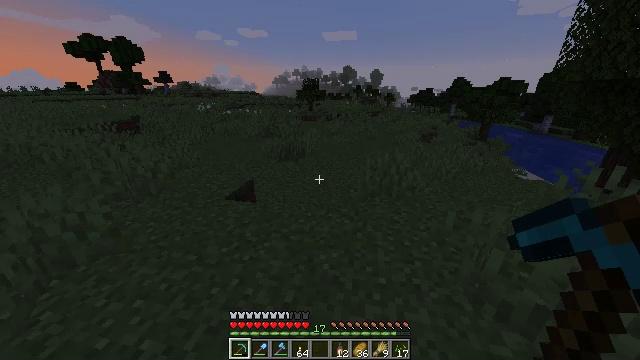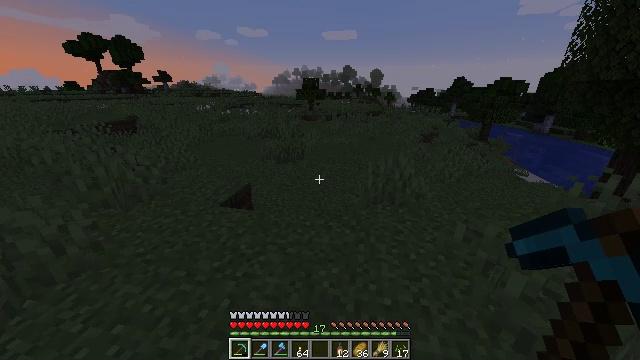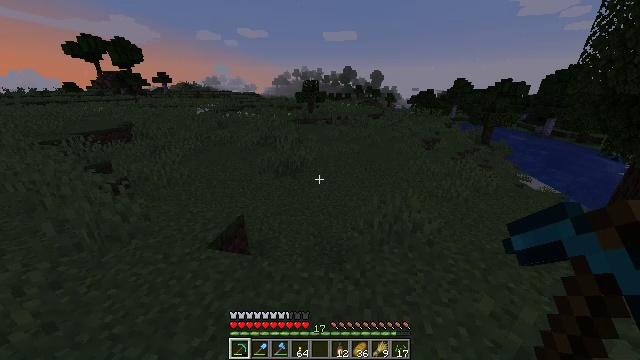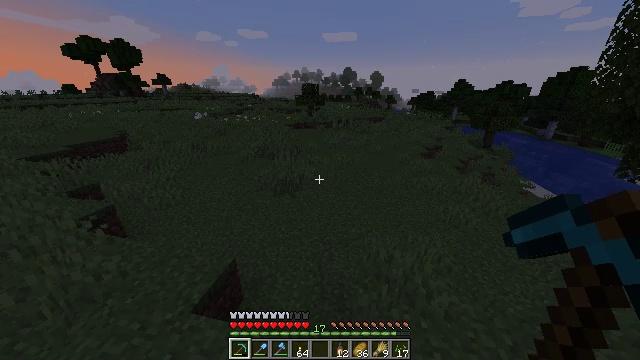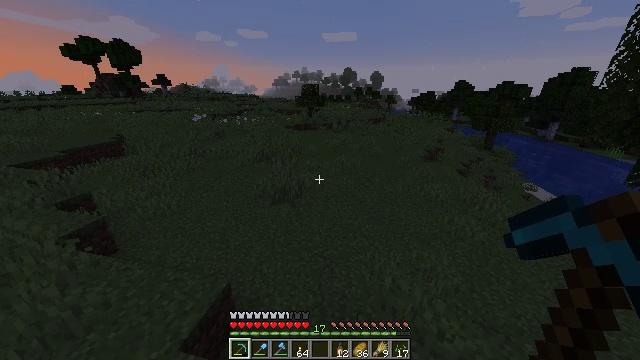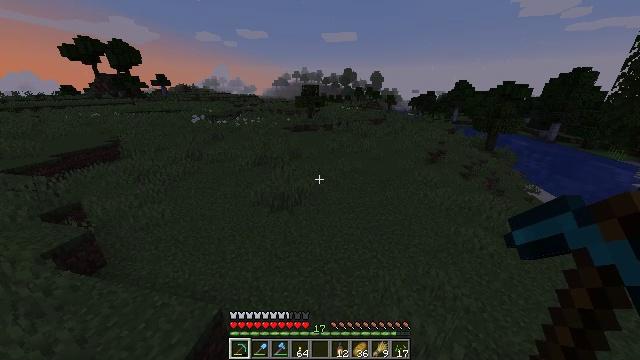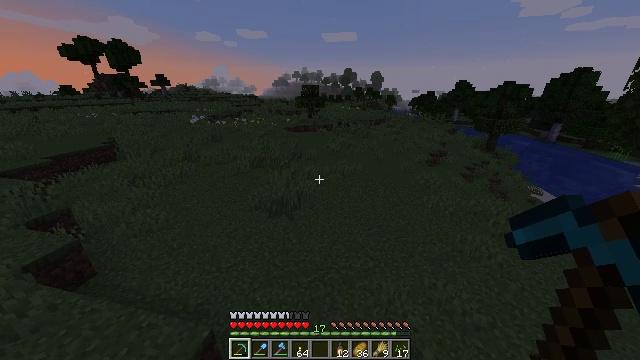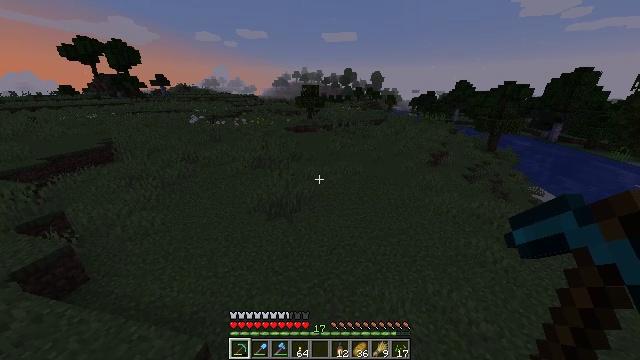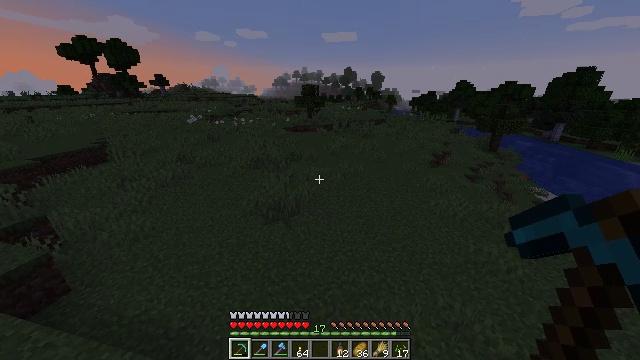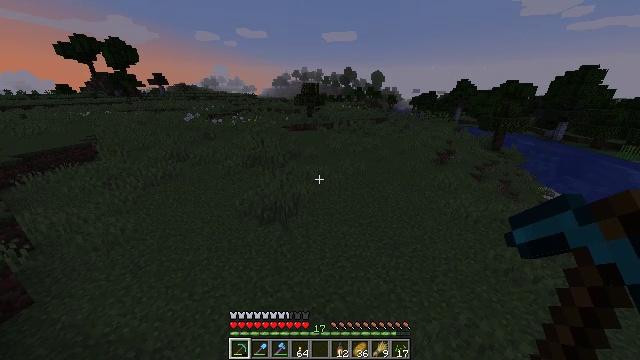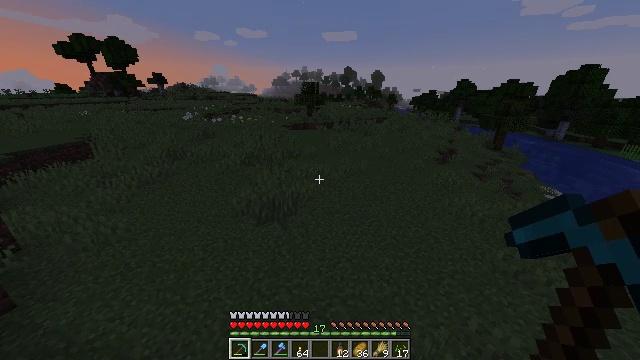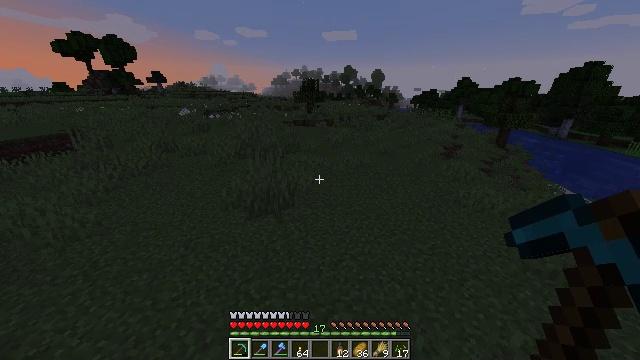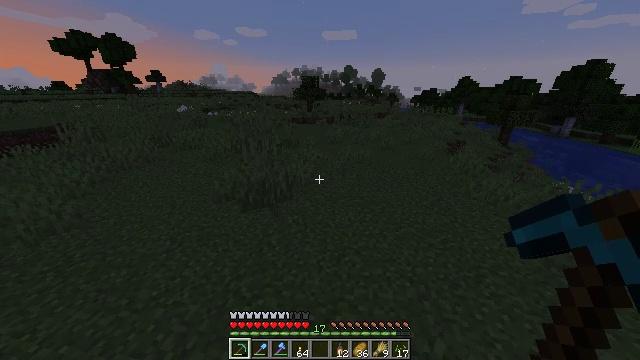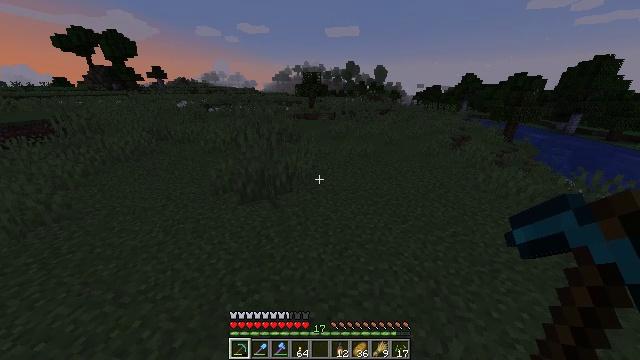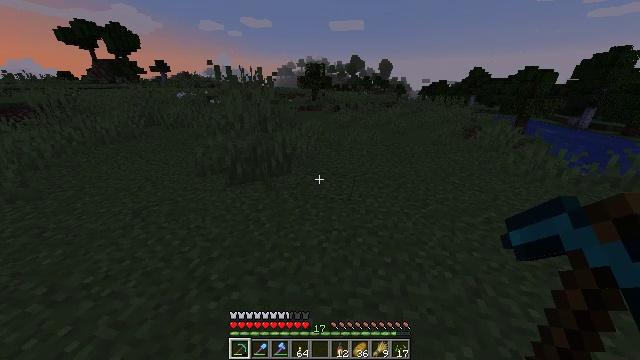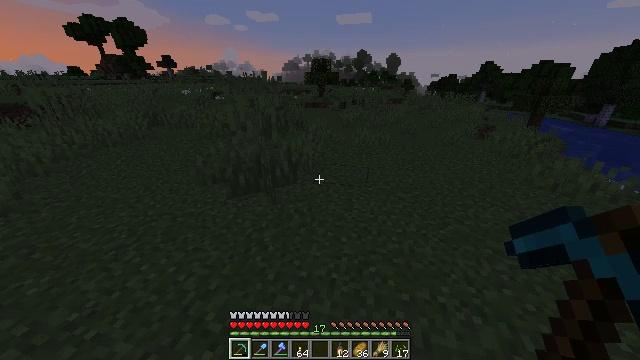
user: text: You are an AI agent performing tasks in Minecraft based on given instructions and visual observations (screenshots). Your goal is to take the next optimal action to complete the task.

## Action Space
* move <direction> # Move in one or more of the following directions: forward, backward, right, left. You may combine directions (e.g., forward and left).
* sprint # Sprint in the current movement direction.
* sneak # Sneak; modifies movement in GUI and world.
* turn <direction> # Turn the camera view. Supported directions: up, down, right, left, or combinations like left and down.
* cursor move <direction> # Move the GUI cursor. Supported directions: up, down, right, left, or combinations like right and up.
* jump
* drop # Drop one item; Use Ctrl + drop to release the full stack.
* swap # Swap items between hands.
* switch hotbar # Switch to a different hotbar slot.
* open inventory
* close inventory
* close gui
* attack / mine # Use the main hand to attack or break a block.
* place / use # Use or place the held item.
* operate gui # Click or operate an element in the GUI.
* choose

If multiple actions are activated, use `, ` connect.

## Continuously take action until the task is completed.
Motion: motion action
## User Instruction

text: Break the oxeye daisy to gather it.
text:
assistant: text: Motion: move forward, sprint, jump
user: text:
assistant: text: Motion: move forward, sprint, jump
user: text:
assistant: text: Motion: move forward, sprint, jump
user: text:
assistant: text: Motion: move forward, sprint, jump
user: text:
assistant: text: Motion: move forward, sprint, jump
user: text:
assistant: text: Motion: move forward, sprint, jump
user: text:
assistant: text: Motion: move forward, sprint, jump
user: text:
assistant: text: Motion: move forward, sprint, jump
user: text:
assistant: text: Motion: move forward, sprint, jump
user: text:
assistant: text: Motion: move forward, sprint, jump
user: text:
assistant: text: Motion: move forward, sprint, jump
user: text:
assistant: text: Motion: move forward, sprint, jump
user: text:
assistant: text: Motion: move forward, sprint, jump
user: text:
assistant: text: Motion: move forward, sprint, jump
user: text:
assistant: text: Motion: move forward and move left, sprint, turn left and down, jump
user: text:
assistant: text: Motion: move forward and move left, sprint, turn left, jump
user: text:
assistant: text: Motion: move forward and move left, sprint, turn left, jump
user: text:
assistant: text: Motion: move forward and move left, sprint, turn left, jump
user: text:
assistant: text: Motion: move forward and move left, sprint, turn left, jump
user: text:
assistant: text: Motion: move forward and move left, sprint, turn left, jump
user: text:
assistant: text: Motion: move forward and move left, sprint, turn left, jump
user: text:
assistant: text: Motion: move forward and move left, sprint, turn left, jump
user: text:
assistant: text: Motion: move forward and move left, sprint, turn left, jump
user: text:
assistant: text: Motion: move forward and move left, sprint, jump
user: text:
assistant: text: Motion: move forward and move left, sprint, jump
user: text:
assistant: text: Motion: move forward and move left, sprint, jump
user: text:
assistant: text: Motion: move forward and move left, sprint, jump
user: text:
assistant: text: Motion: move forward and move left, sprint, jump
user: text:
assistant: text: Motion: move forward and move left, sprint, jump
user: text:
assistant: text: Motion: move forward and move left, sprint, jump